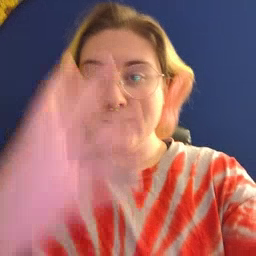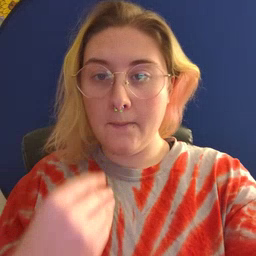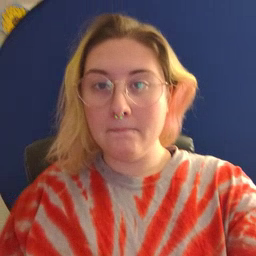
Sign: sleep